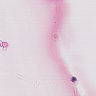
Metastatic tissue present: no